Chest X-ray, AP view. Patient: 78 years old, sex F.
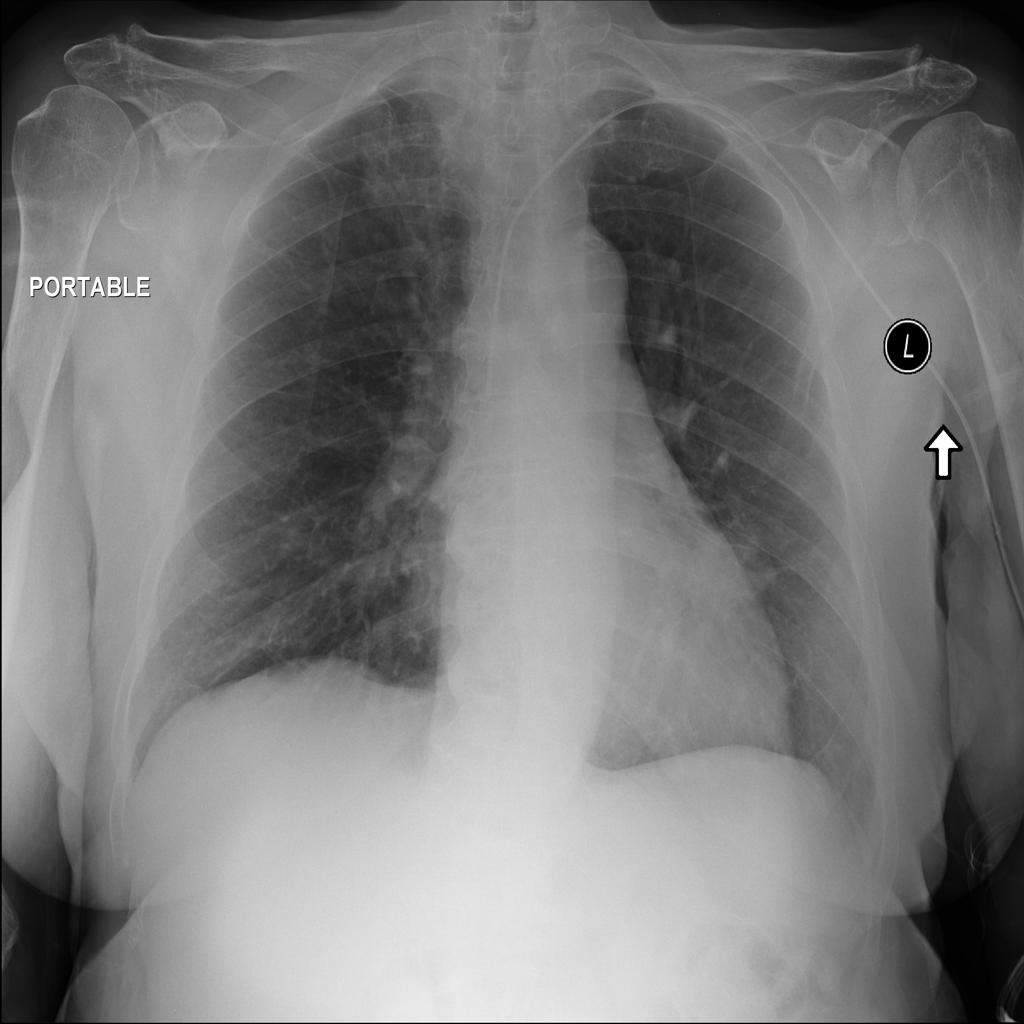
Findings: No Finding